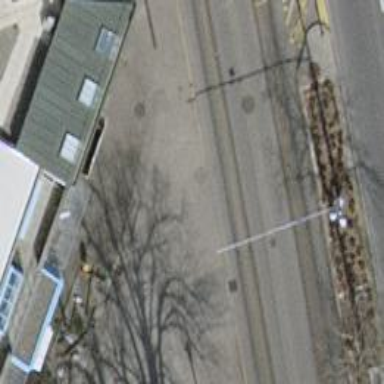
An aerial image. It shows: Pedestrian road with asphalt surface.